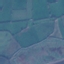
Land use / land cover: Pasture